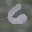
Label: 6